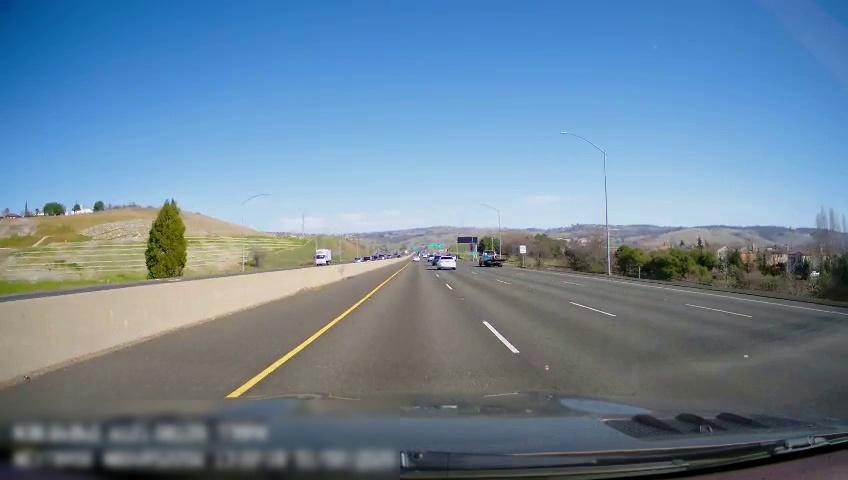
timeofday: Day
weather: Sunny
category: Drivable Space
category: Drivable Space
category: Vehicles | Other LV
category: Vehicles | Car
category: Vehicles | Other LV
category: Lanes | Current Lane
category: Lanes | Current Lane
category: Lanes | Alternate Lane
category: Lanes | Alternate Lane
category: Lanes | Alternate Lane